Question: To develop an script that will check the last time my external pop accounts were checked by google -- while not being logged in. If the time exceeds some amount, then check the pop account.
I use an offline client. I don't want to be logged into gmail and I want all my external emails to flow thru gmail. Sometimes an important email comes in and I have to log into gmail, go to the account section, and then click "check email". This is incredibly annoying. I wish they had the ability to poll for pop account at a specified frequency. Instead they use an algorithm that can range from 1 minute to 1 hour.
So I can log into gmail using curl. I can scrape the pages. The problem is that google uses javascript/ajax goodness so curl does gets the html version of gmail and that version does not have the info that I am looking for. It's only available on the ajax version of gmail.
I can use selenium, but essentially I have to have firefox open. I don't want that. I want a solution that can run in the background that will check every 10 minutes.
I've seen several posts about using headless browsers with javascript capabilities. Apparently some of these can be controlled using python. However, this seems quite complicated.
What is the best way to solve my problem? My preference is to use python, but I am open to other languages as well. Will I have to use javascript to accomplish this task? Is a headless browser necessary or are there other alternatives?
Thank you.

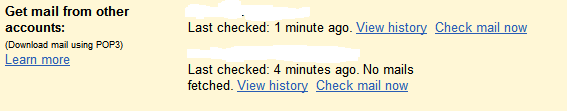
Answer: Probably <URL> is going to be the best tool for this job. They have lots of examples in their github repository for how to do this type of thing. People have had good success with complex scraping tasks.